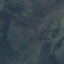
Land use / land cover: HerbaceousVegetation